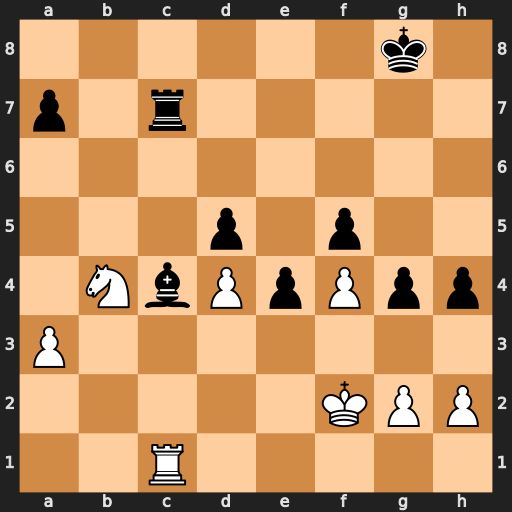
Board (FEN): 6k1/p1r5/8/3p1p2/1NbPpPpp/P7/5KPP/2R5
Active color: w
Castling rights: -
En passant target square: -
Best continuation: Nxd5 Rb7 Rxc4